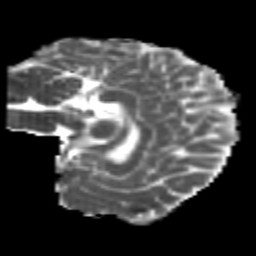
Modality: MD
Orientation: sagittal
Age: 21
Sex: female
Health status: healthy
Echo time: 0.074 s